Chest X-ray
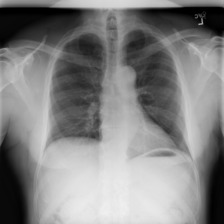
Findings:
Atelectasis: negative
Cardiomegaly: negative
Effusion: negative
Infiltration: negative
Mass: negative
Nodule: negative
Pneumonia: negative
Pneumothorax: negative
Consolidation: negative
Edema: negative
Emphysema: negative
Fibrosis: negative
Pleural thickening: negative
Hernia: negative